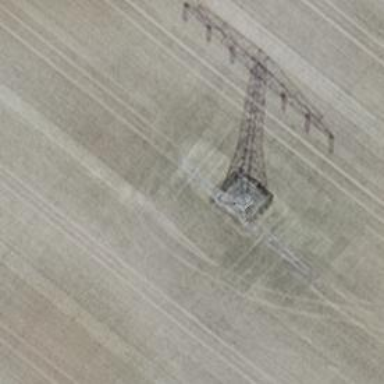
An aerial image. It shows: Power tower.